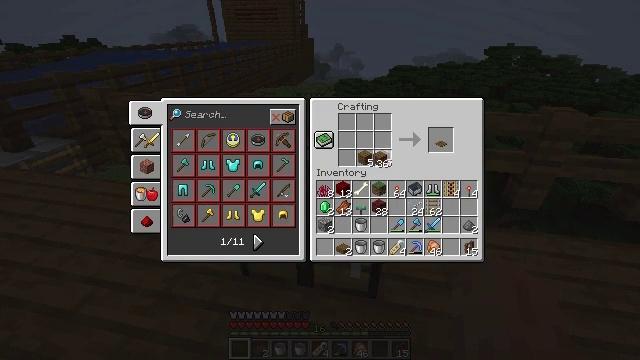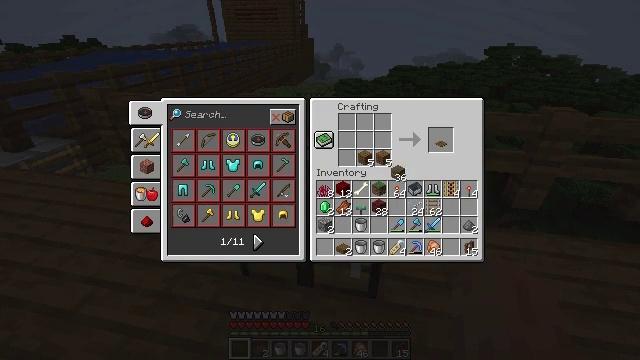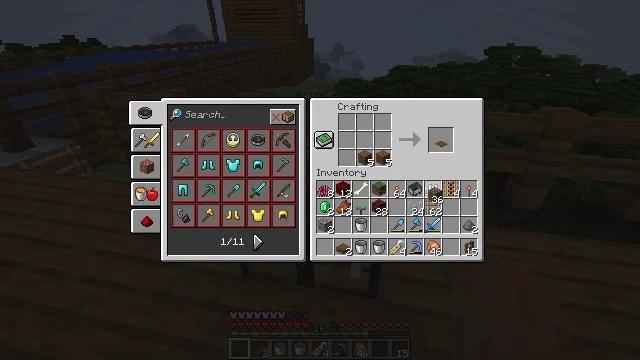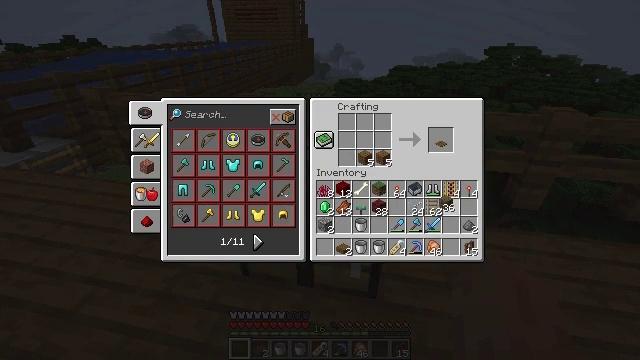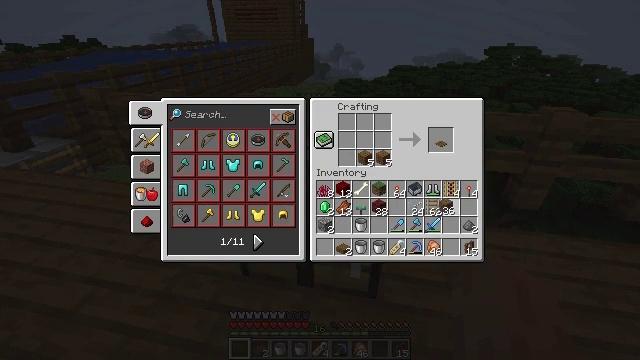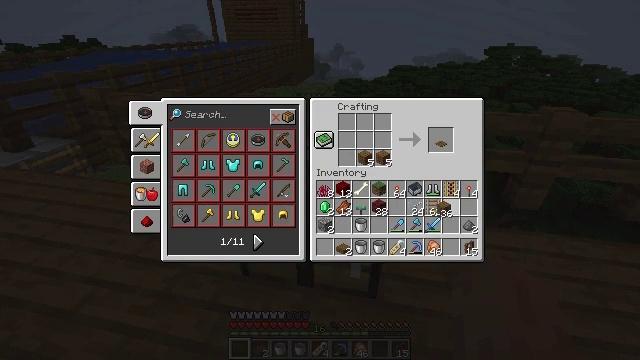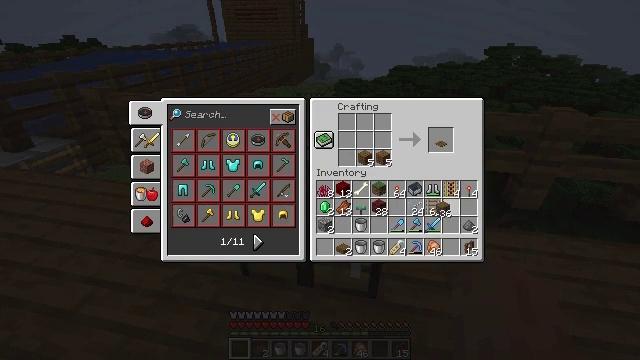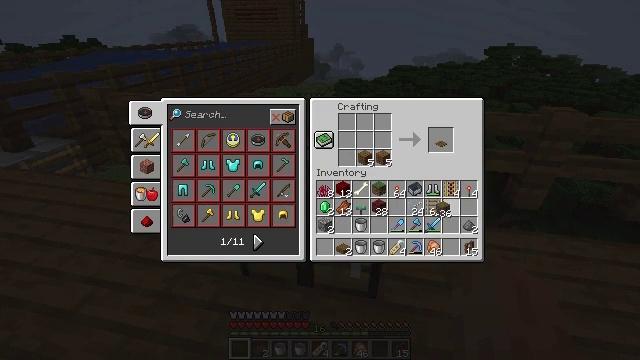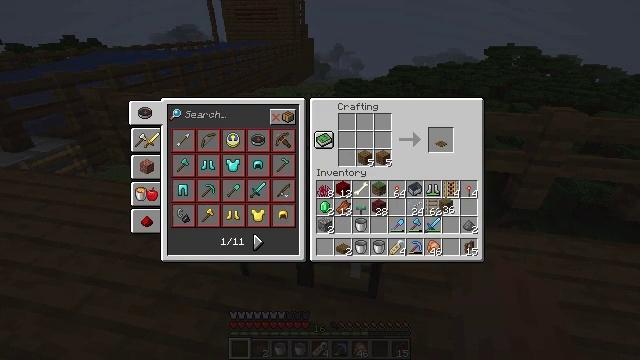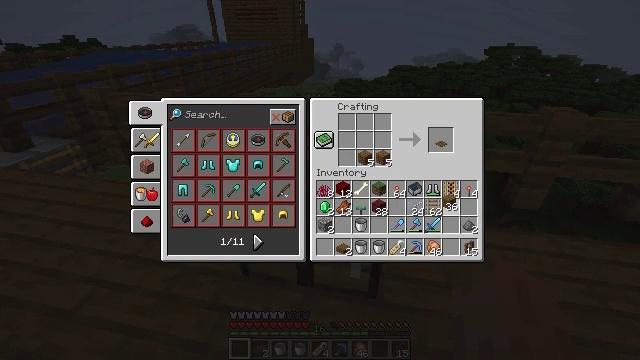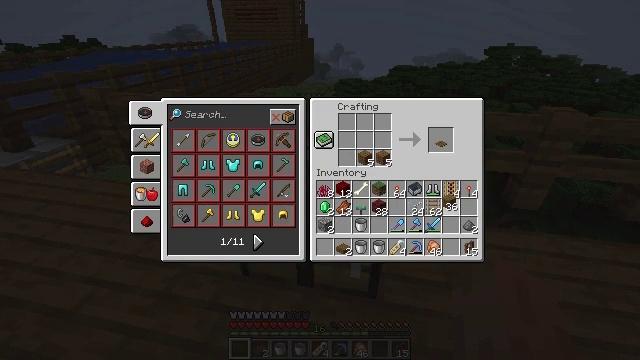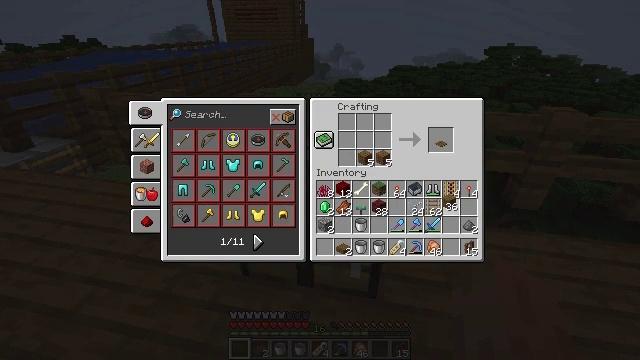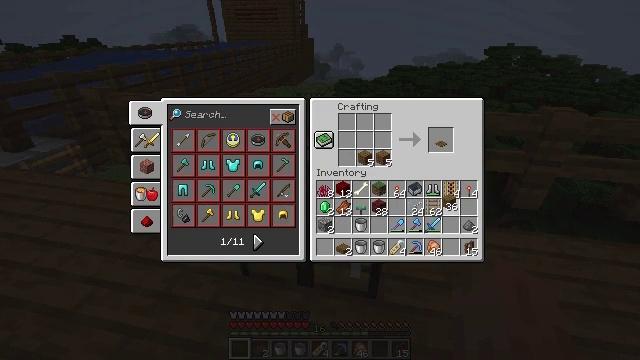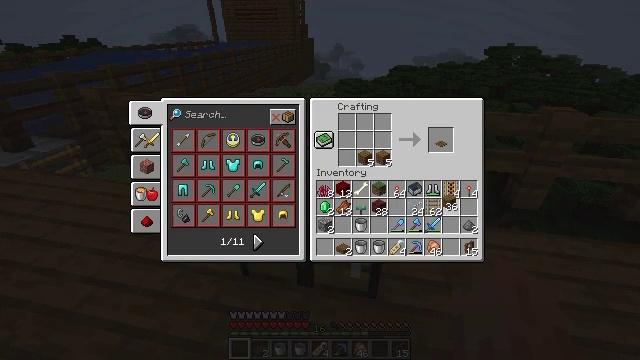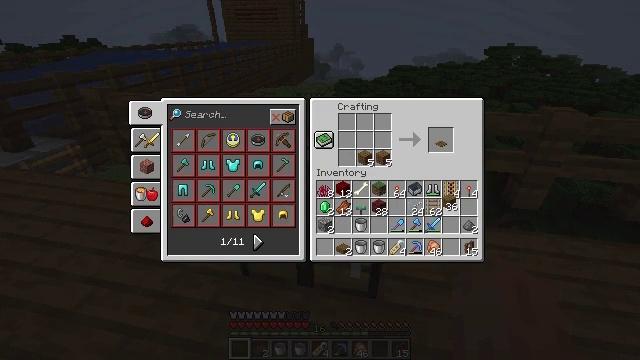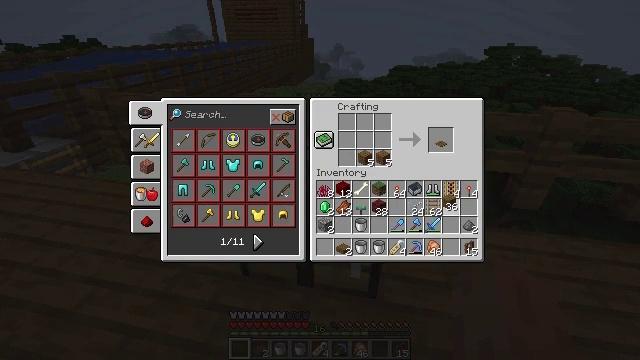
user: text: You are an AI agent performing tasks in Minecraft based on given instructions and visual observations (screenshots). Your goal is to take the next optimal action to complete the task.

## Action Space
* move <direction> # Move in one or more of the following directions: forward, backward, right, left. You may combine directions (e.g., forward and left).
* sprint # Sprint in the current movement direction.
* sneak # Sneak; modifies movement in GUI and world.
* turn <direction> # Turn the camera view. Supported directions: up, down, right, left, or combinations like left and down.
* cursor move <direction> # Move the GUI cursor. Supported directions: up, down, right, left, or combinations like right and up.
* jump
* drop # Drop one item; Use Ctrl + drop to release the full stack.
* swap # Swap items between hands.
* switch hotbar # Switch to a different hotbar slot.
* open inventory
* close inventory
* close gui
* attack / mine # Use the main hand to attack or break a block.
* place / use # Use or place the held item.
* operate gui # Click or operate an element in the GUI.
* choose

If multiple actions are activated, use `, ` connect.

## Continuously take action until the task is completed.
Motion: motion action
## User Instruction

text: Craft a spruce pressure plate.
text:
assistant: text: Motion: cursor move right and down
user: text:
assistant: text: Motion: cursor move right and down
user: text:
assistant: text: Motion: cursor move right and down
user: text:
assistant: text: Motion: no_op
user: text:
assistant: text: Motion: no_op
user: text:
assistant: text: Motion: no_op
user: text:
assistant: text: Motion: no_op
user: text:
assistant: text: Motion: no_op
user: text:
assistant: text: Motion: no_op
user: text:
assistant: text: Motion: sneak
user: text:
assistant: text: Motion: sneak
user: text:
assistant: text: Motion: sneak
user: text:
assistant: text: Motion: sneak
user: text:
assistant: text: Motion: sneak
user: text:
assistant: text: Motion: sneak, operate gui
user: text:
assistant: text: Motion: sneak, operate gui
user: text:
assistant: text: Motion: sneak, operate gui
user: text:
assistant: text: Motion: sneak
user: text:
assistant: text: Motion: sneak
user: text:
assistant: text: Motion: sneak
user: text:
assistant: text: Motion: sneak
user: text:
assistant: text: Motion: sneak
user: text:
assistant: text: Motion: sneak
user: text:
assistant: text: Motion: sneak
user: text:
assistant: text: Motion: sneak
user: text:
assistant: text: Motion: sneak
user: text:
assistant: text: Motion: no_op
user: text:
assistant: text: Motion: no_op
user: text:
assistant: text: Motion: no_op
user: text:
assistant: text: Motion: no_op